Question: Would like to seek help on this Excel matter.
Is there anyway I could get the counts on how many "left alignment" from the table on excel, or it will output a value "1" if it's in left alignment.
For example:

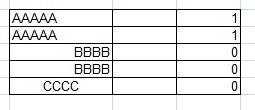
Answer: You can use this UDF:
'''
Function align(rng As Range) As String
Select Case rng.HorizontalAlignment
Case xlLeft
align = "Left"
Case xlRight
align = "Right"
Case xlCenter
align = "Center"
Case xlGeneral
align = "General"
Case Else
align = "Unknown"
End Select
End Function
'''
and then call it like this: '=align(A1)'

If you want to get '1' or '0', you can slightly modify formula: '=IF(align(A1)="Left",1,0)'.
Also note, that cells with default aligment ('xlGeneral') looks like left aligment, but they're not left aligment (cell 'A5' in image above). Depends on your needs, you may want to modify formula to '=IF(OR(align(A1)="Left",align(A1)="General"),1,0)'